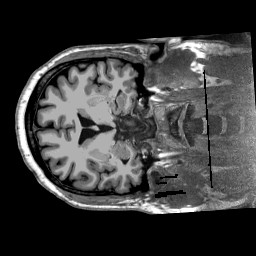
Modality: T1w
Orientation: axial
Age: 30
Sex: male